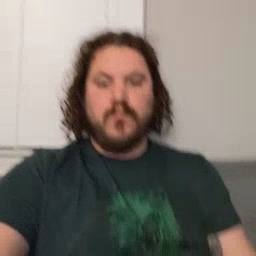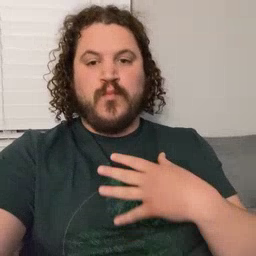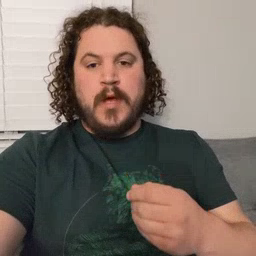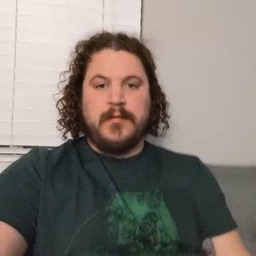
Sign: white